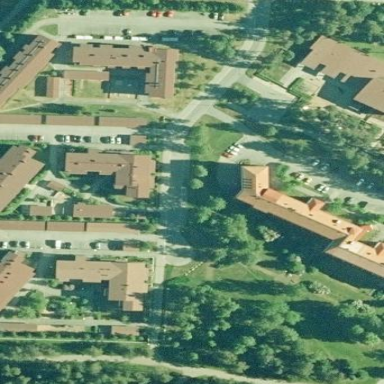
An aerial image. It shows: Residential area.